Group 1:
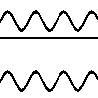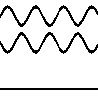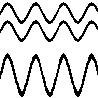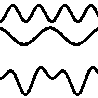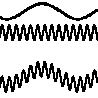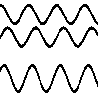
Group 2:
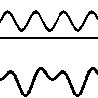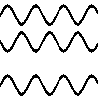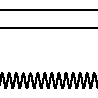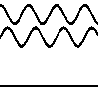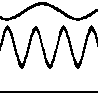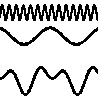
Rule separating the two groups: Adding the top two waves yields the bottom wave vs. not so.
Concepts: 2_inputs_1_output, addition, plus, sum, wave
Comments: This problem is about wave interference.
Author: Aaron David Fairbanks